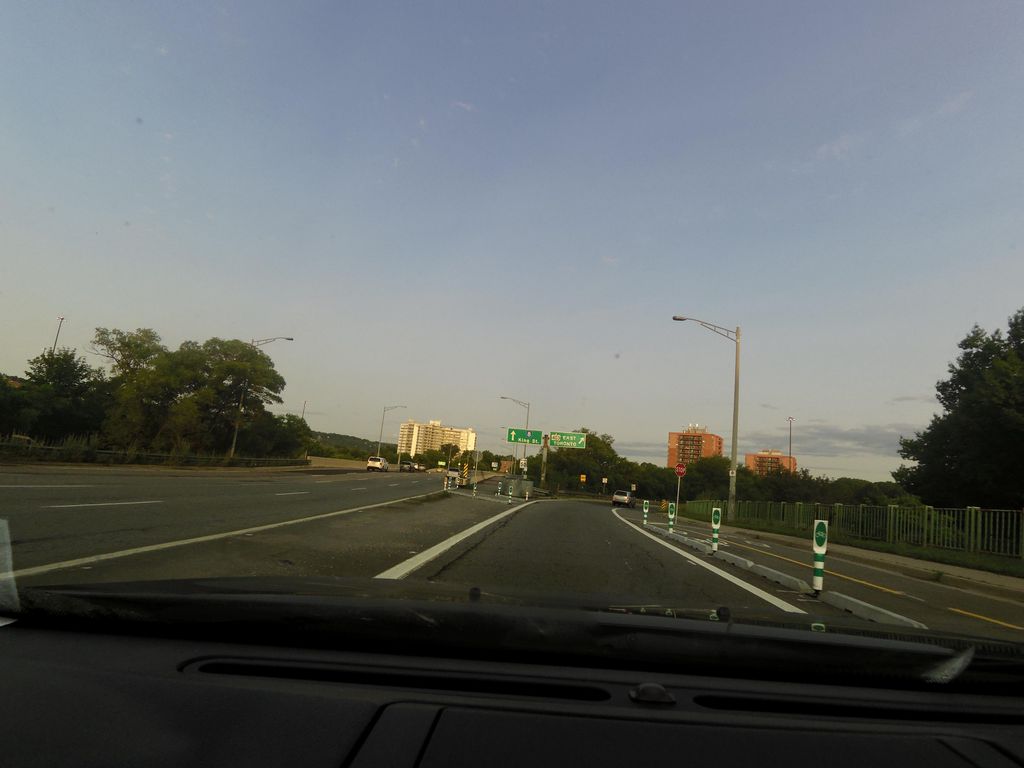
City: hamilton